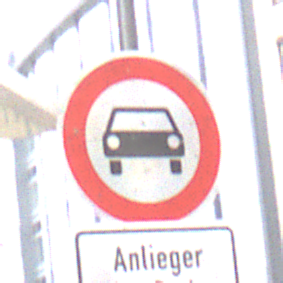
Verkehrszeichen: VerbotKraftwagen
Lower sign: PersonengruppenFrei2
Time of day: Midday
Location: Outdoor (Urban)
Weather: Overcast
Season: NotSpecified
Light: Natural